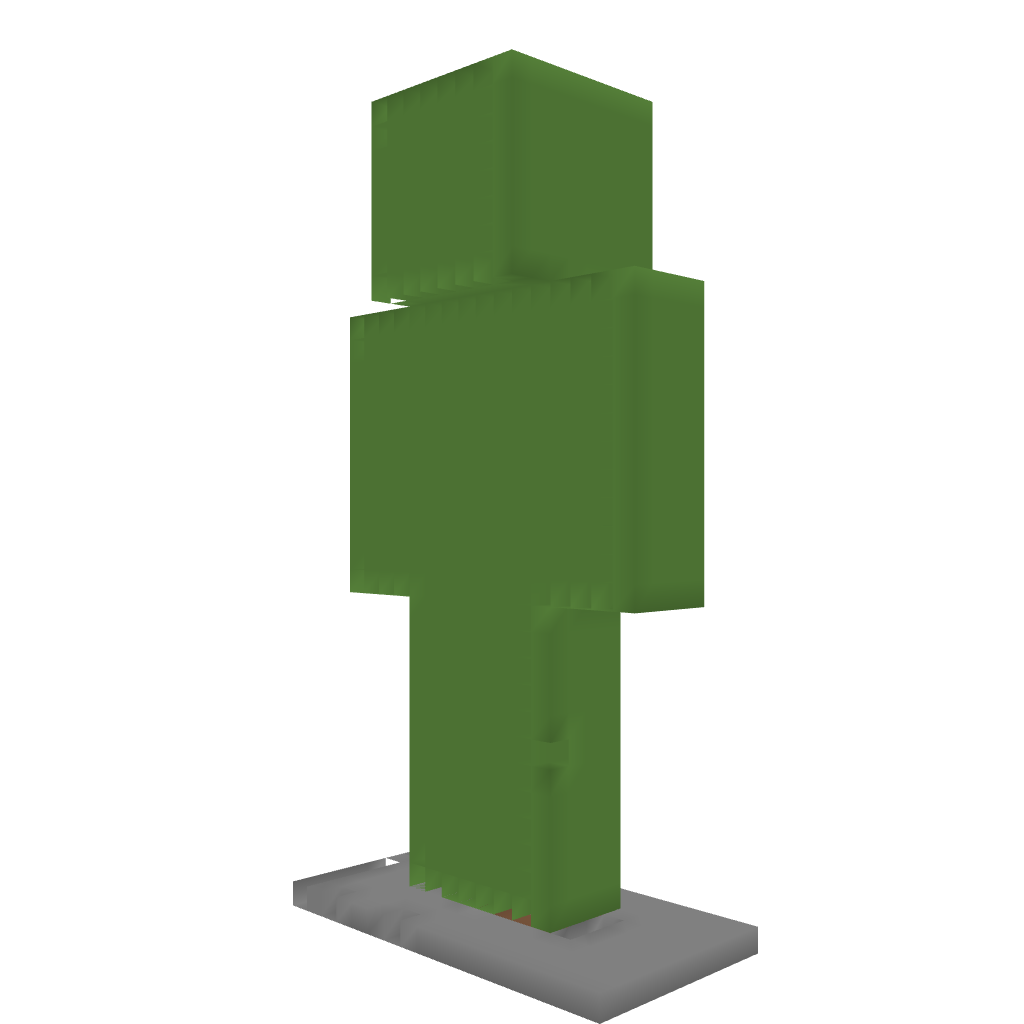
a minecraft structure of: TNTskin